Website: slack
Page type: stored-credit-cards
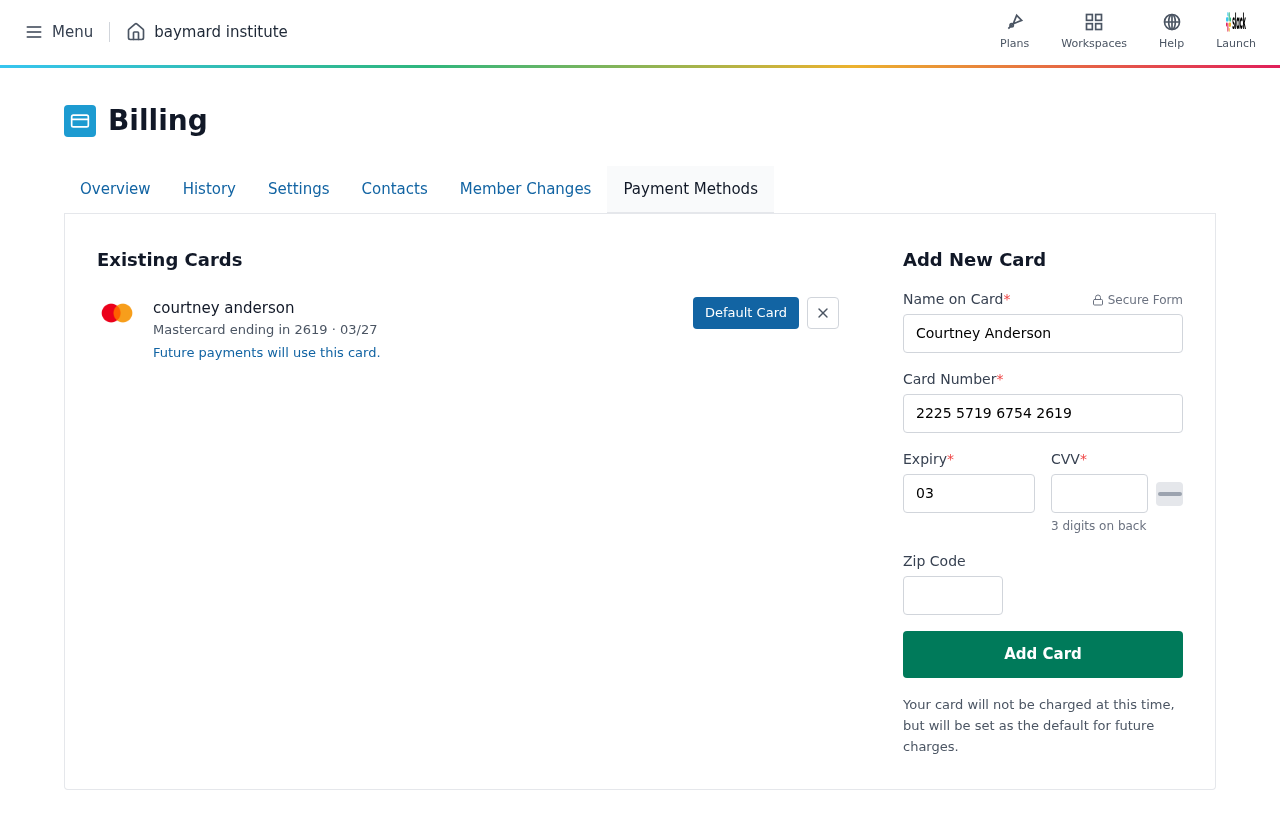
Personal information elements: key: PII_CARD_CVV
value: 533
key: PII_CARD_EXPIRY
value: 03/27
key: PII_CARD_EXPIRY_MONTH
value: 03
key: PII_CARD_EXPIRY_YEAR
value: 27
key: PII_CARD_LAST4
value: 2619
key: PII_CARD_NUMBER
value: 2225 5719 6754 2619
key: PII_CARD_TYPE
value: Mastercard
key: PII_FULLNAME
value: courtney anderson
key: PII_FULLNAME
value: Courtney Anderson
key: PII_POSTCODE
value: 52868